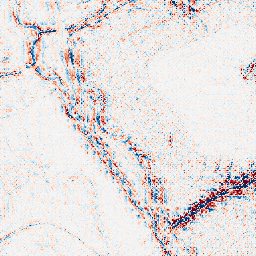
Category: wavelet
Decomposition family: wavelet_reverse_biorthogonal
Decomposition parameters: wavelet: rbio5.5
level: 3
Upsampling method: regularized
Upsampling parameters: scale: 2
lambda_reg: 0.1
Upsampling scale: 2